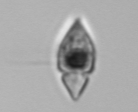
Label: Amphidinium